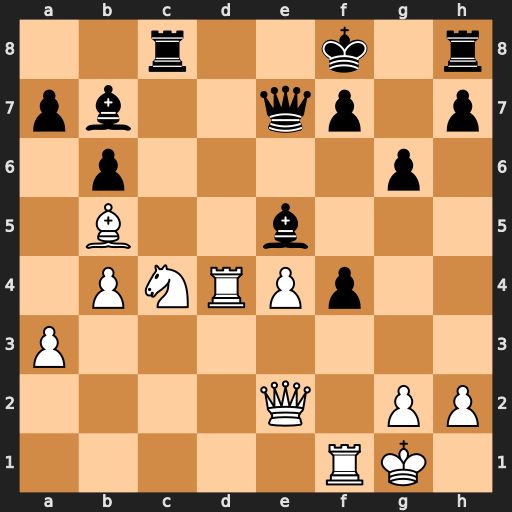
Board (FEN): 2r2k1r/pb2qp1p/1p4p1/1B2b3/1PNRPp2/P7/4Q1PP/5RK1
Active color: w
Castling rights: -
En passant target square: -
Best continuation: Rd7 Qxd7 Bxd7 Rxc4 Qxc4